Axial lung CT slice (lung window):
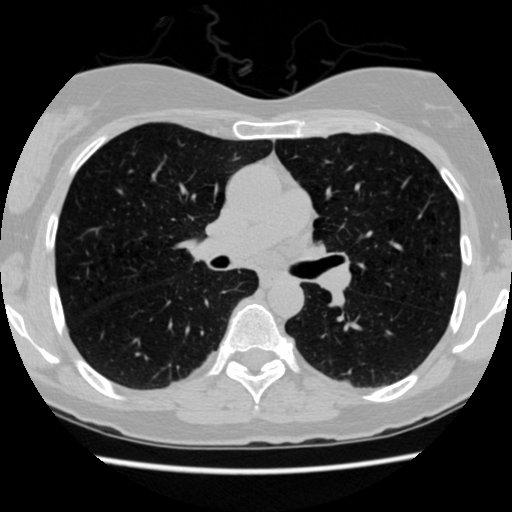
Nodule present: no